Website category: book
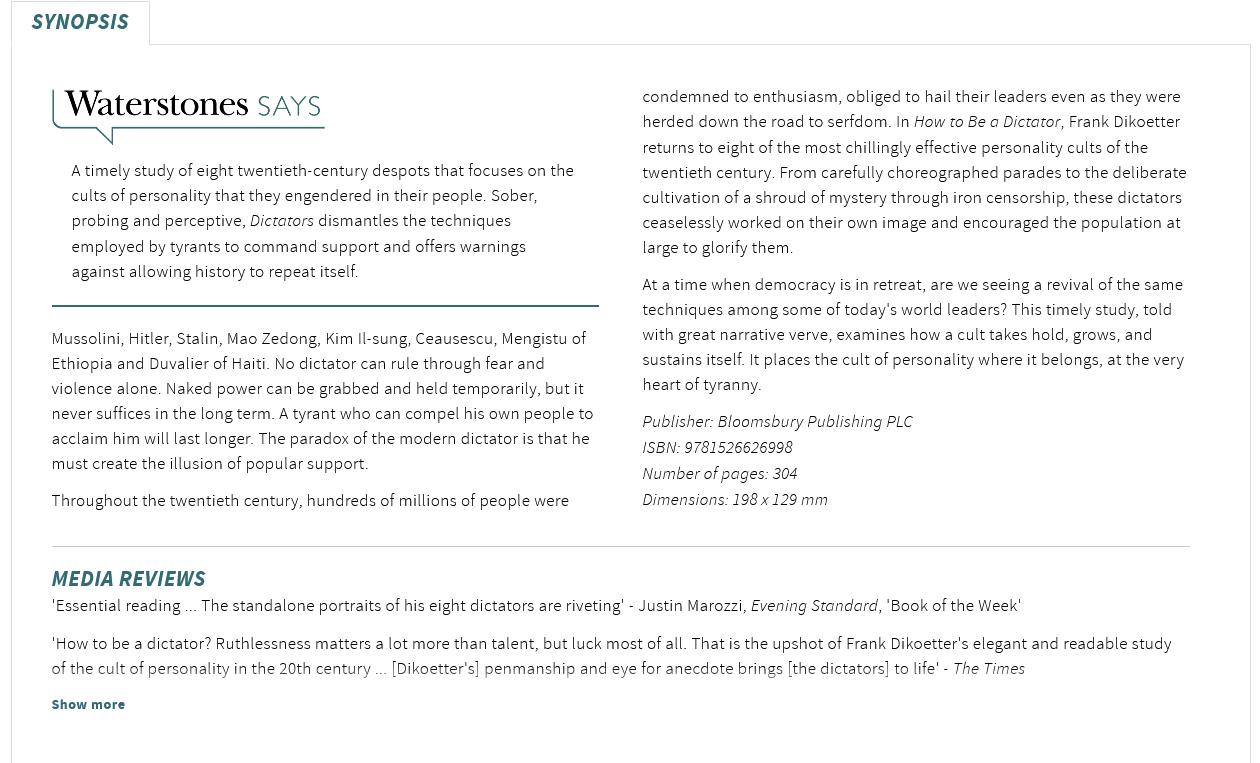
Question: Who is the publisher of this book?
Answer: Bloomsbury Publishing PLC

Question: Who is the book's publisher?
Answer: Bloomsbury Publishing PLC

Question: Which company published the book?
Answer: Bloomsbury Publishing PLC

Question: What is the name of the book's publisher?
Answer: Bloomsbury Publishing PLC

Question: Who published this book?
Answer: Bloomsbury Publishing PLC

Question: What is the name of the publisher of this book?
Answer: Bloomsbury Publishing PLC

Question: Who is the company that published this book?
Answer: Bloomsbury Publishing PLC

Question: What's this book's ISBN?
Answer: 9781526626998

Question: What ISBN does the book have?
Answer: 9781526626998

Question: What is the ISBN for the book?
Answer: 9781526626998

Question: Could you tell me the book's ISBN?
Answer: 9781526626998

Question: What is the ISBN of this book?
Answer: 9781526626998

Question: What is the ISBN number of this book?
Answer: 9781526626998

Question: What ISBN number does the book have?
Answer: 9781526626998

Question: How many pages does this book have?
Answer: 304

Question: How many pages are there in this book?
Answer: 304

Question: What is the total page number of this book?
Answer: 304

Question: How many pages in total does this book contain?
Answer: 304

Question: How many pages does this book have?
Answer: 304

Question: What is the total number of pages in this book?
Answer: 304

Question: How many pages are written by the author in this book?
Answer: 304

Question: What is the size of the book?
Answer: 198 x 129 mm

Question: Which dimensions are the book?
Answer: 198 x 129 mm

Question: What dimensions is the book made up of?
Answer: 198 x 129 mm

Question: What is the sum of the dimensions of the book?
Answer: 198 x 129 mm

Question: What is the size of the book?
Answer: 198 x 129 mm

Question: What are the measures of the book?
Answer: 198 x 129 mm

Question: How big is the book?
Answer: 198 x 129 mm